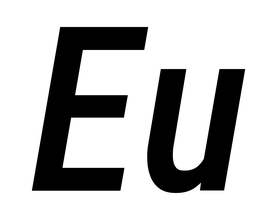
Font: Roboto-Italic_Condensed_Medium_Italic